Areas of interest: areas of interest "Southwest University (Beibei Campus) First Hospital"
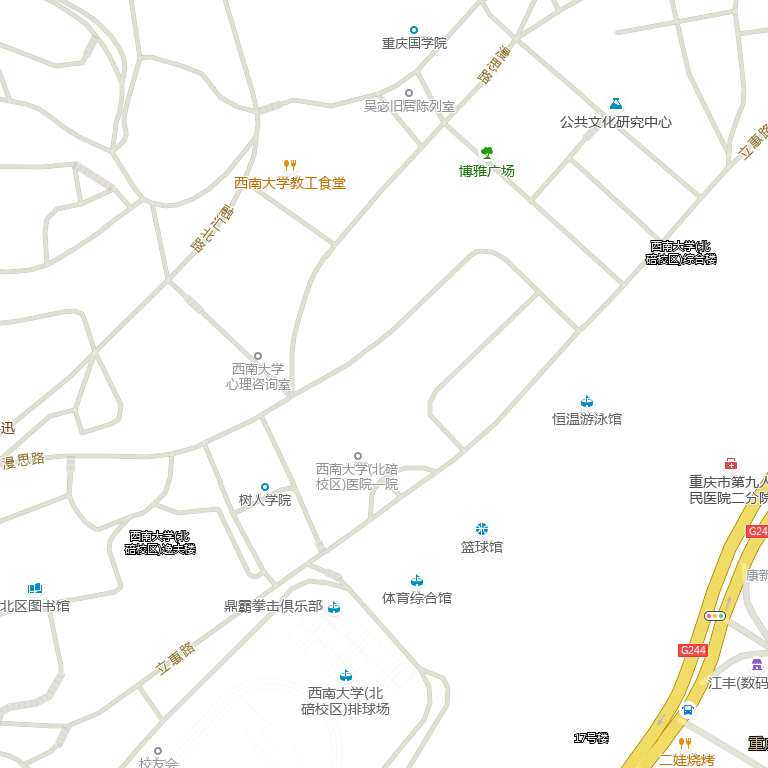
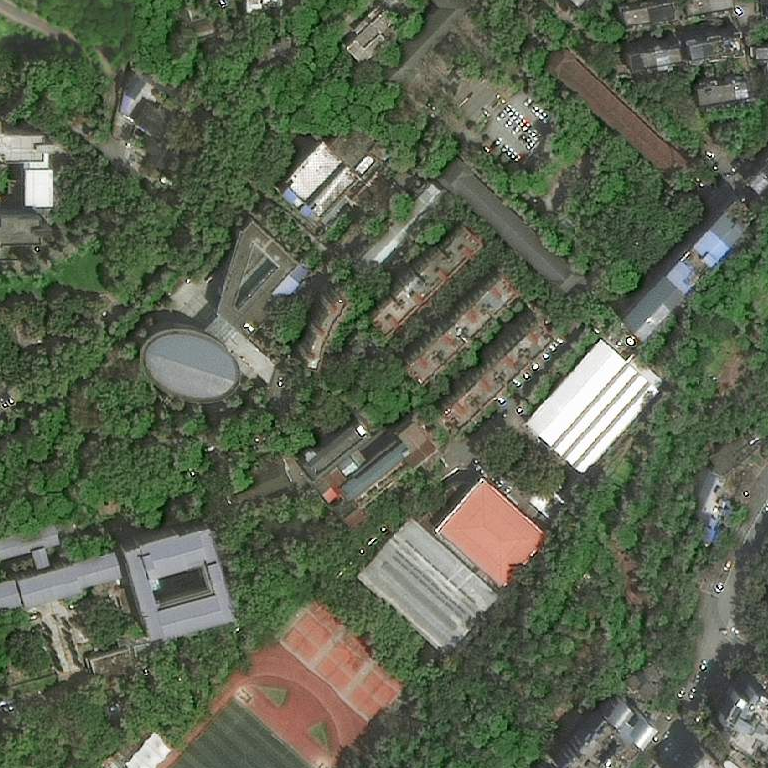